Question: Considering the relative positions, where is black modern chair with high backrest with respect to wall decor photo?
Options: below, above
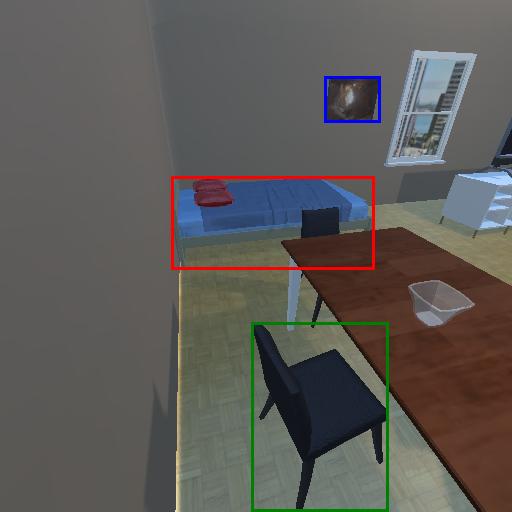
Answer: below